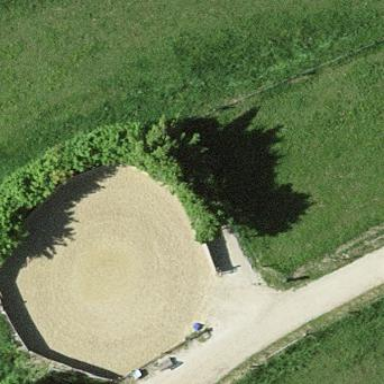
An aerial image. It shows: Equestrian pitch for leisure land activities.